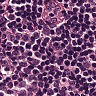
Metastatic tissue present: no